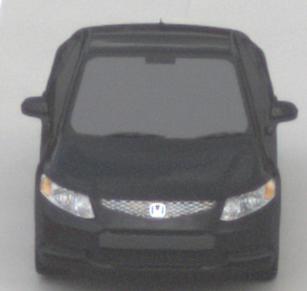
Make: Honda
Model: Civic Limousine 1.8
Detailed model: Civic (IX) Limousine
Model produced from: 2014/05
Model produced until: 2017/06
Doors: 4
Color: black
Road condition: dry road
Daytime: morning or afternoon
Contrast: low contrast